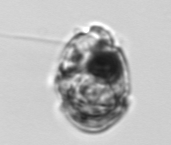
Label: Proterythropsis